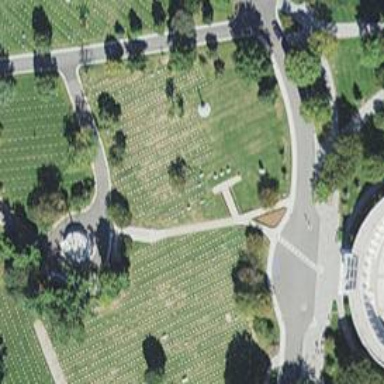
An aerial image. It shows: Historic memorial that is popular tourist attraction.